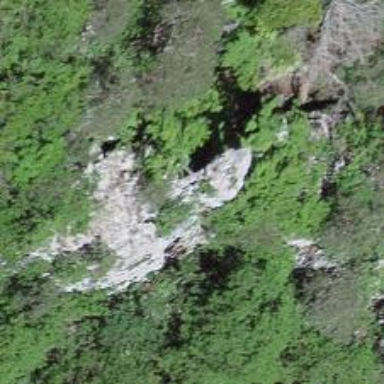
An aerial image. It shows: Cliff in nature.